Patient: sex M, age 19
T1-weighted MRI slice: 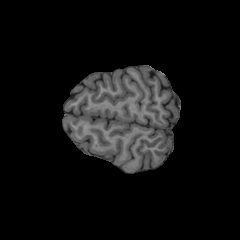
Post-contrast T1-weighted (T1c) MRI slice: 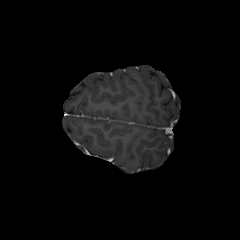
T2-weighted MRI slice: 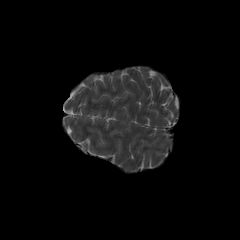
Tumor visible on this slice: no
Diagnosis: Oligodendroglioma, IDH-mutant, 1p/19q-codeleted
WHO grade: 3